Interaction volume radius: 5 \u00c5
Interaction volume height: 30 \u00c5
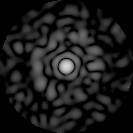
Disorder parameter: 0.8013